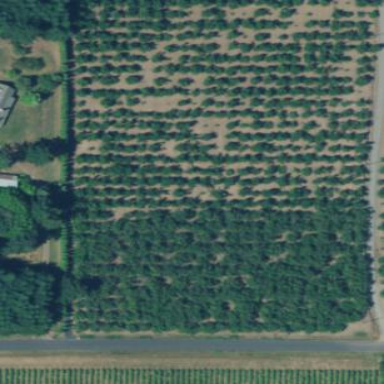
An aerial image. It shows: Orchard.